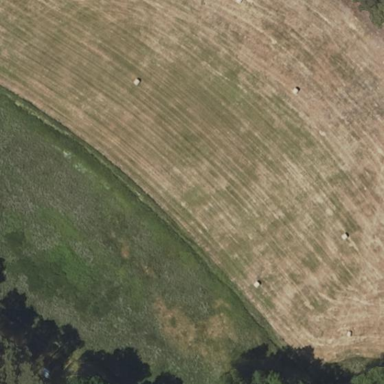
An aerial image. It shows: Wetland area characterized by wet meadow.